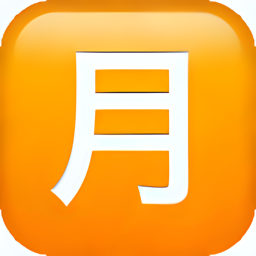
Name: squared cjk unified ideograph 6708
Emoji: 🈷
Group: Symbols
Sub-group: alphanum